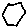
Label: hexagon